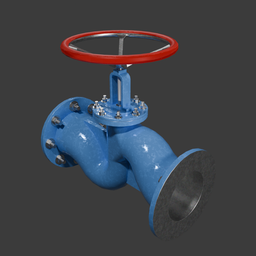
Label: mechanical